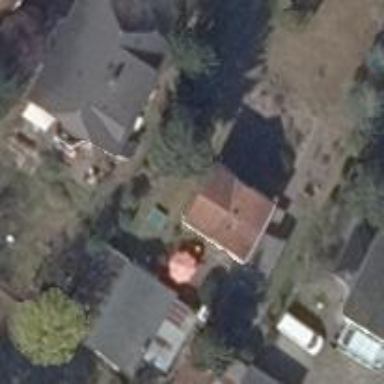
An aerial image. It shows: Detached building with hipped roof oriented along its structure.